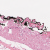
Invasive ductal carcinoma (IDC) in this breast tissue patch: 0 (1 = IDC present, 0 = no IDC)